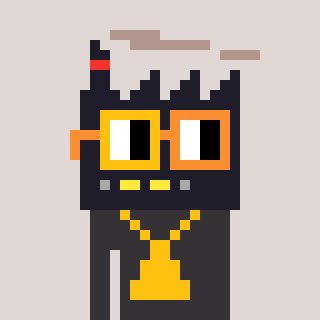
a pixel art character with square yellow and orange glasses, a factory-shaped head and a grayscale-colored body on a warm background